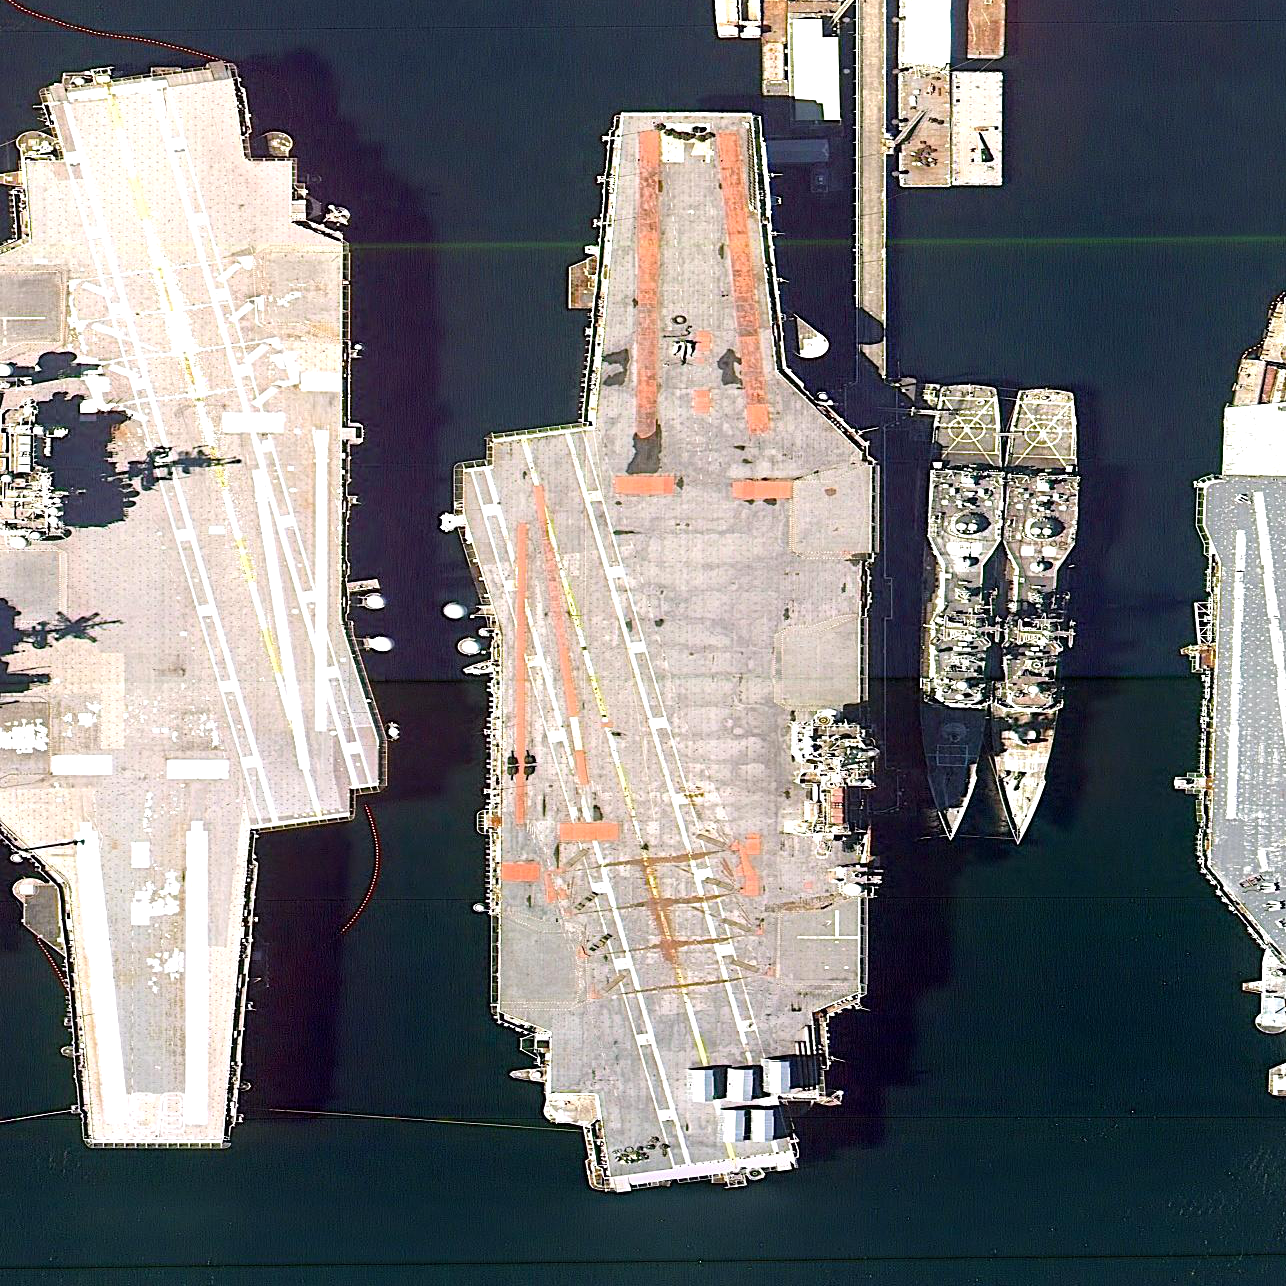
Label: aircraft_carrier